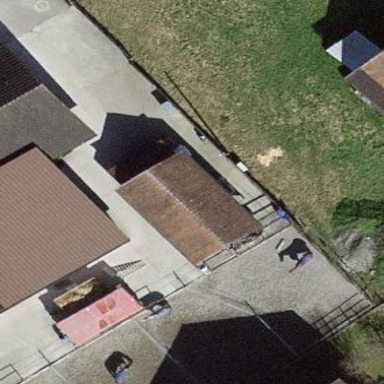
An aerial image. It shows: Shed building.